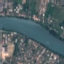
Land use / land cover class: River